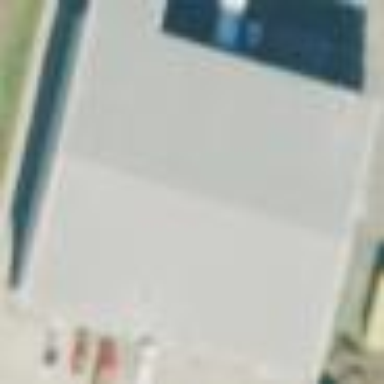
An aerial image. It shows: Building.